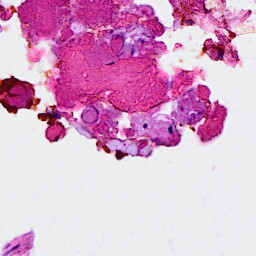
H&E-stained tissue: Breast